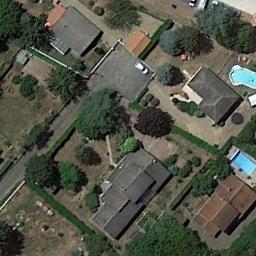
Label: medium_residential